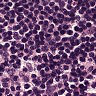
Metastatic tissue present: no